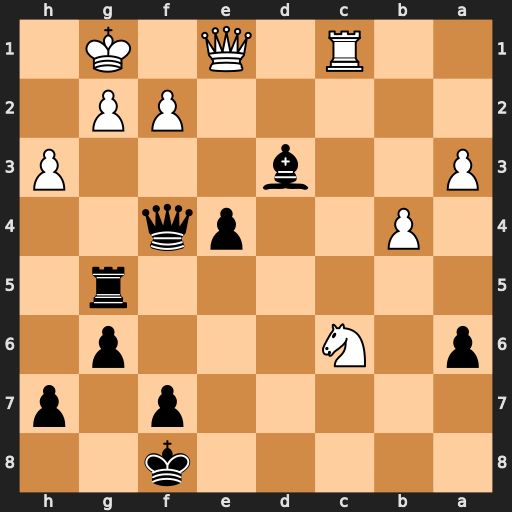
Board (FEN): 5k2/5p1p/p1N3p1/6r1/1P2pq2/P2b3P/5PP1/2R1Q1K1
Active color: b
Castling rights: -
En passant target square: -
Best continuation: Qf3 g4 Qxh3